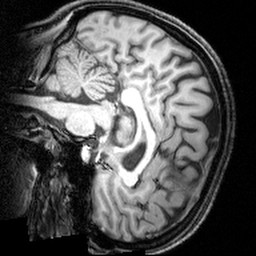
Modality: T1w
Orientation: sagittal
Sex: female
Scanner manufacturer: siemens
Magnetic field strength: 3 T
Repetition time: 1.9 s
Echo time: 0.00397 s